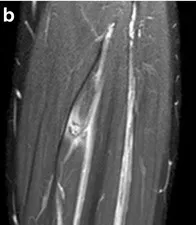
Several months prior to treatment.
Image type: radiology (mri)